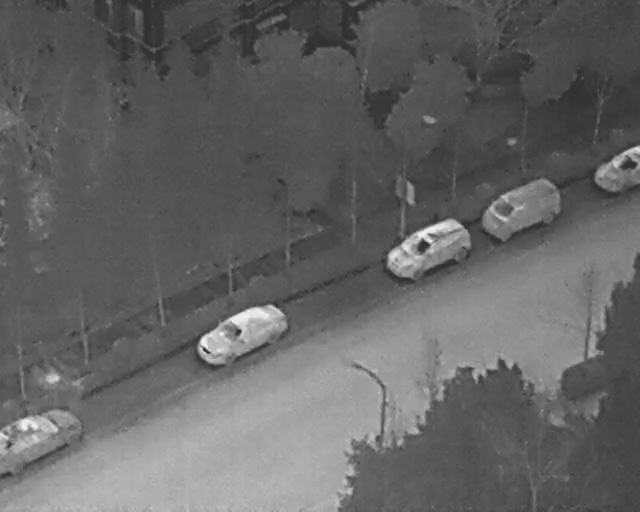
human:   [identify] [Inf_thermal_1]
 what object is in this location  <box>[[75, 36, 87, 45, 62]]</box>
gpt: <ref>1 large car at the right</ref>

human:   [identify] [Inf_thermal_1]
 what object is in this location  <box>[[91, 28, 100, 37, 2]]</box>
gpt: <ref>1 medium car at the right</ref>